Question:
I installed phpunit as you can see in the terminal pic, but when I try to run something with it I get the message that it is not installed. On a mac mini osx 10.9.4 and this did work on my macbook pro. Can't figure out why not now. Thanks
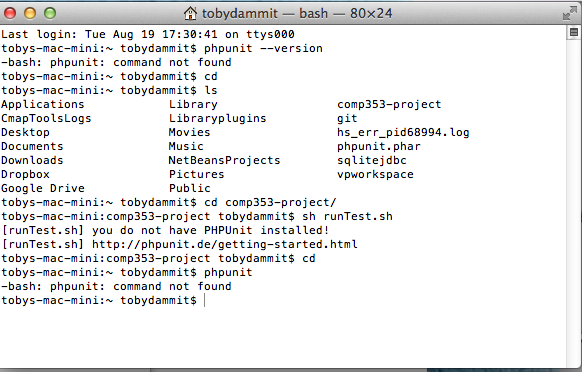
Answer: it was actually this that worked and thanks @STLMikey for the suggestion:
chmod +x phpunit.phar
sudo mv phpunit.phar /usr/local/bin/phpunit
the difference from using the phpunit website install was just by using sudo!